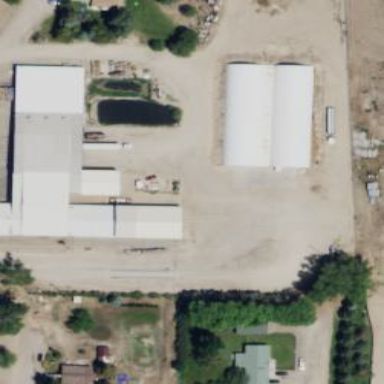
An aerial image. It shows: Industrial building.